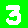
Digit: 3